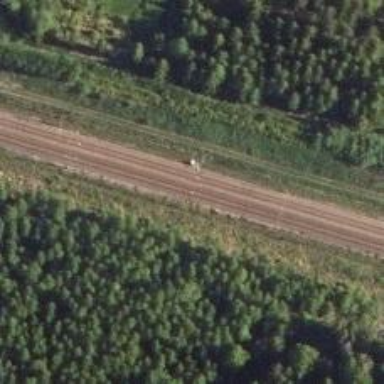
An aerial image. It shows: Railway signal.